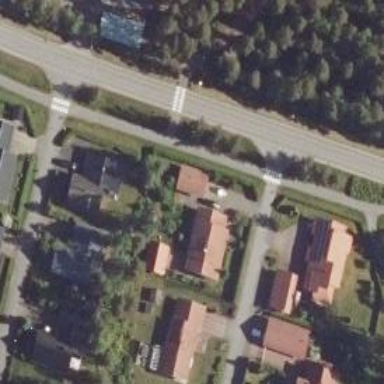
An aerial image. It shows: Cycleway.